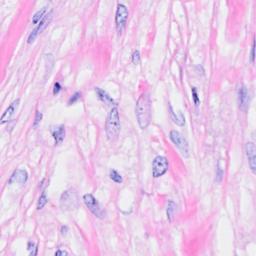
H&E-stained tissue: Breast